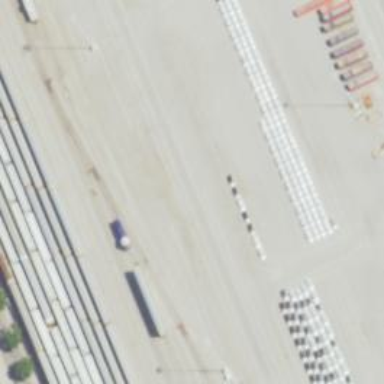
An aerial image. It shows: Rail spur service.